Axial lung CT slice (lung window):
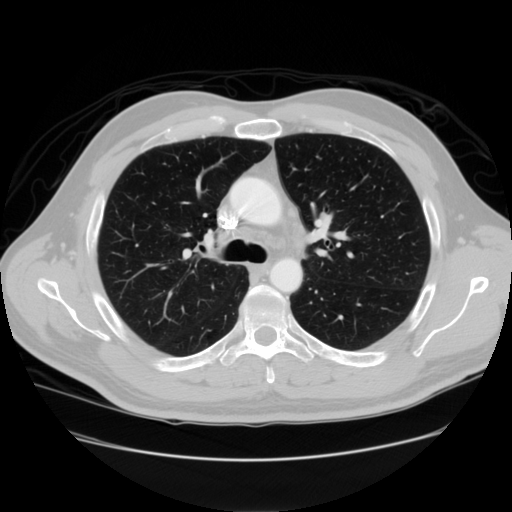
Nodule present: no